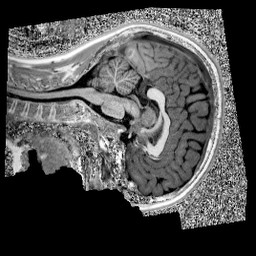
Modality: UNIT1
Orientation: sagittal
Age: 10
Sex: male
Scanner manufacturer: siemens
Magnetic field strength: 3 T
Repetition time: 4 s
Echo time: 0.00303 s